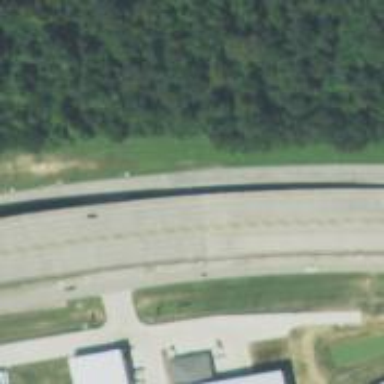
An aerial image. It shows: Primary link highway.